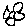
Label: flower